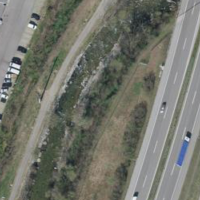
EUNIS habitat code: 57
Species observed at this site:
Ptyonoprogne rupestris